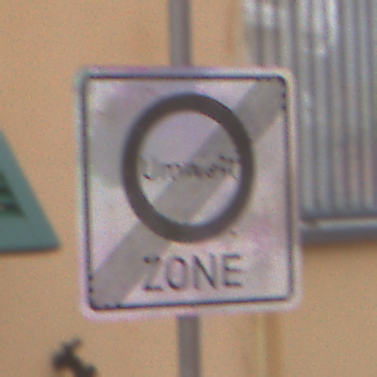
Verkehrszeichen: EndeUmweltzone
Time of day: Midday
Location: Outdoor (Urban)
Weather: Overcast
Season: NotSpecified
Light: Natural